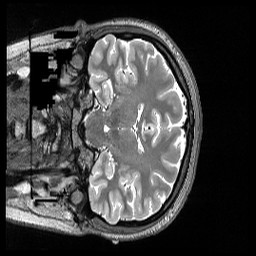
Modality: T2w
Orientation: coronal
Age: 19
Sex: female
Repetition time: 3.2 s
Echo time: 0.563 s